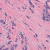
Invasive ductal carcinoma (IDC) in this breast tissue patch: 1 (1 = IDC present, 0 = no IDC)